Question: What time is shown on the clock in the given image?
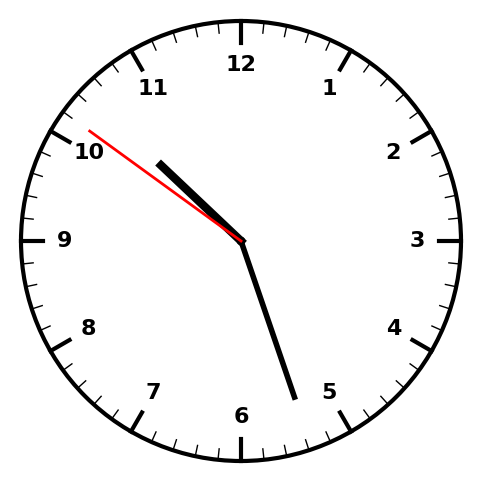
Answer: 10:26:51